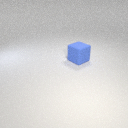
large blue rubber cube